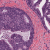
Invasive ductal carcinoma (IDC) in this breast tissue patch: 1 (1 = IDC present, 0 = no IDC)